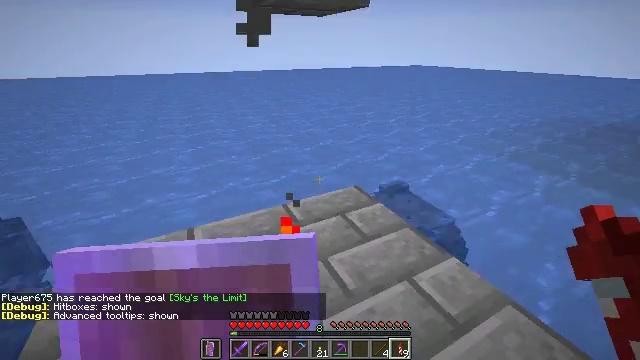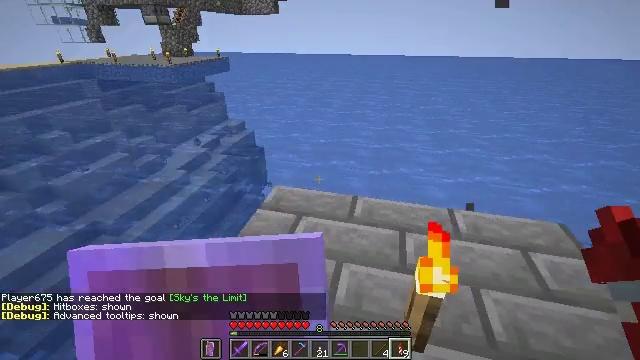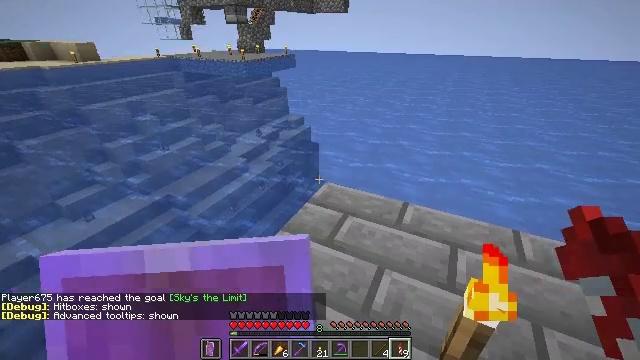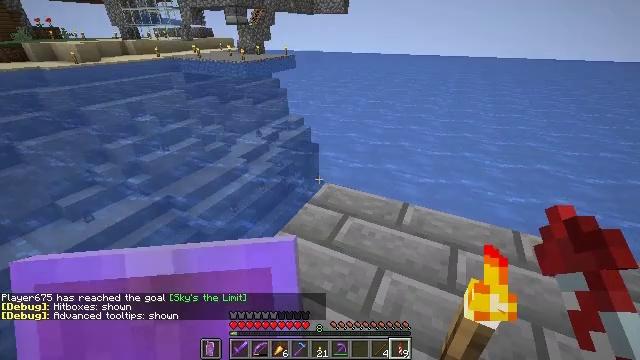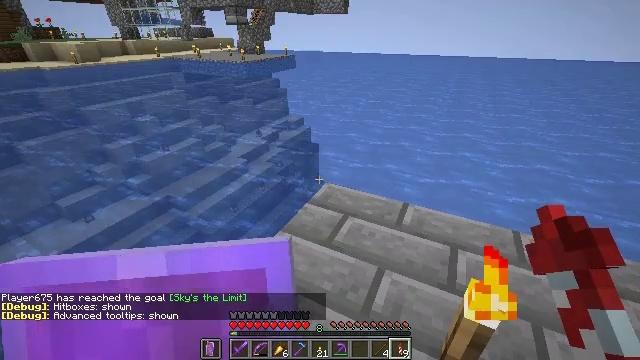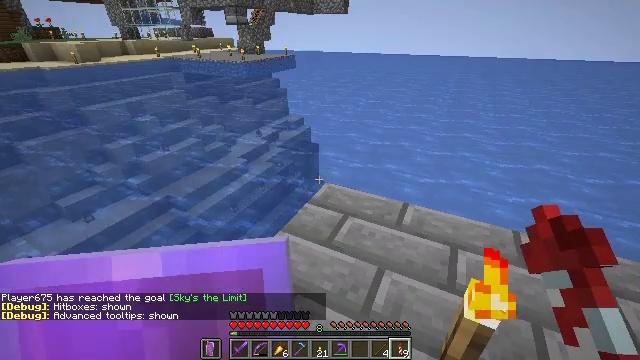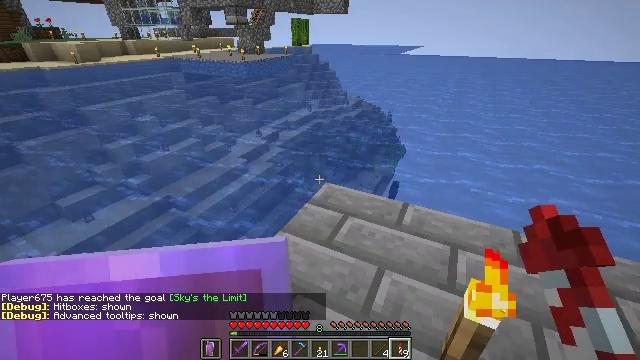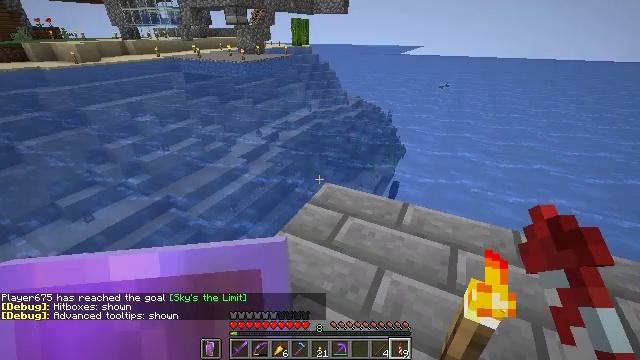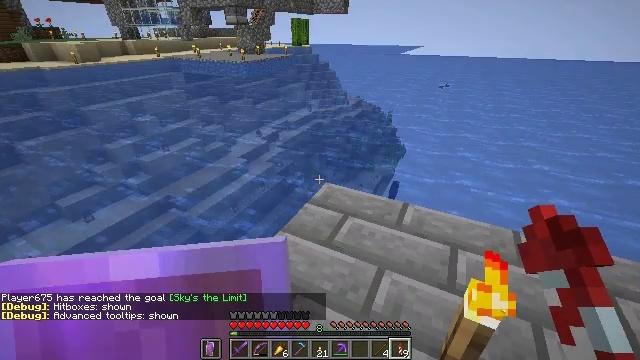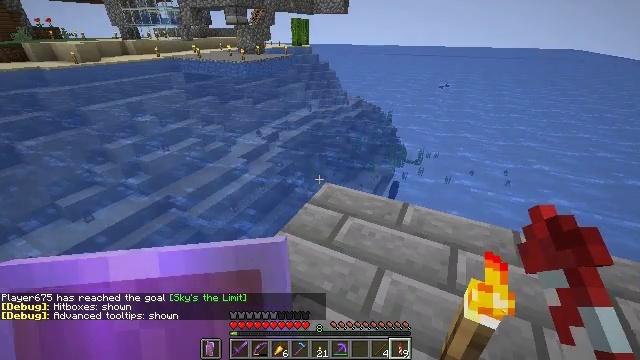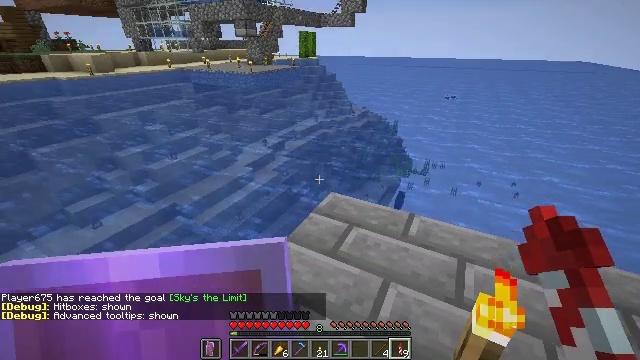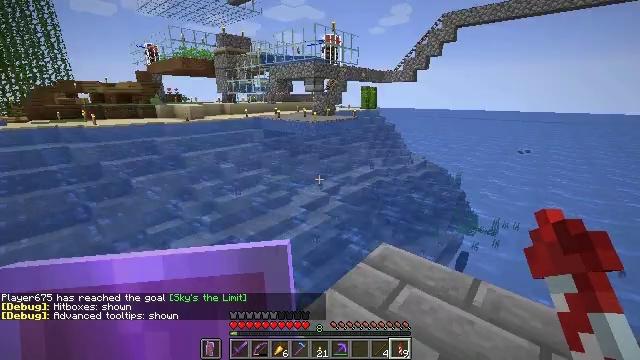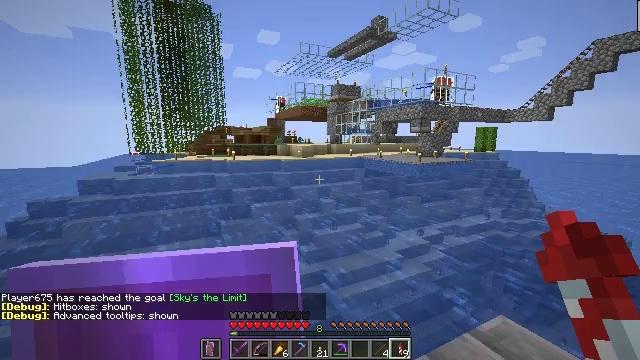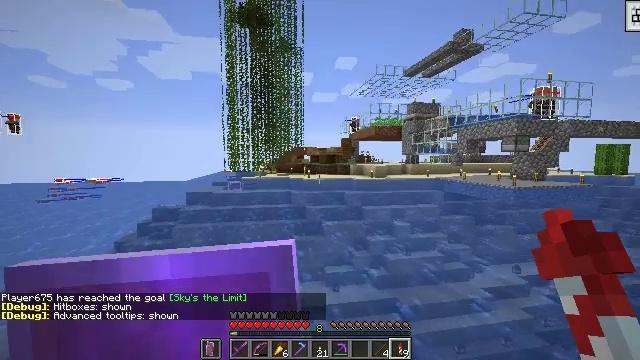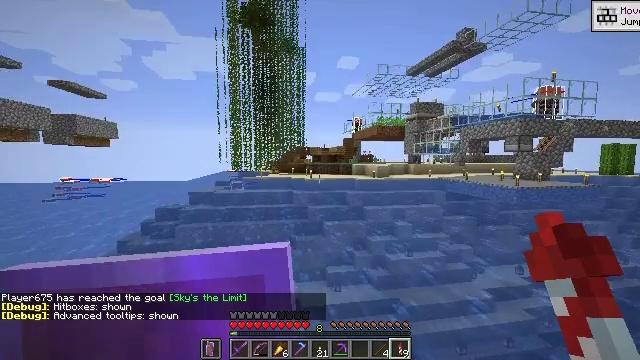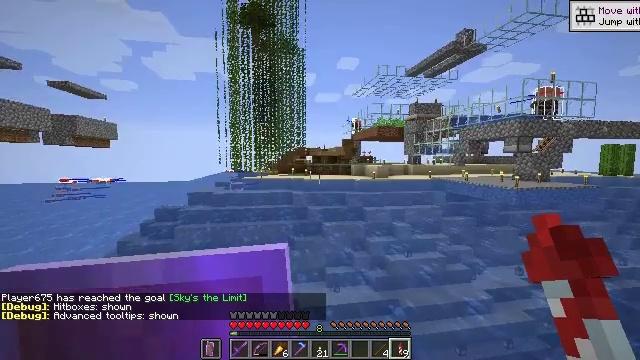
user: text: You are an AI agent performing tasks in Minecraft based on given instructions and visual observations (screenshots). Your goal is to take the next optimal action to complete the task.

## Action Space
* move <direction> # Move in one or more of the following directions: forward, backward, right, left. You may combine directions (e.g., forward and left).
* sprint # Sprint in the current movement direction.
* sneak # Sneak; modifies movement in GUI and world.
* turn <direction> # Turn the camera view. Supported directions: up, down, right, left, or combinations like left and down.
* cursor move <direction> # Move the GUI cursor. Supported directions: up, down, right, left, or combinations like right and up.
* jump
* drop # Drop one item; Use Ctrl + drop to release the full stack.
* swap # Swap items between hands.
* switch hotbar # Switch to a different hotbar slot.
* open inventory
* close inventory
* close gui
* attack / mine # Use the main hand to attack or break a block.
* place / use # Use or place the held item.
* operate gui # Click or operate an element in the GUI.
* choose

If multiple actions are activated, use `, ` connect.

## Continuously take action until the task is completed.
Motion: motion action
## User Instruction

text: Craft a respawn anchor with the crafting grid.
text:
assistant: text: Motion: turn left and down
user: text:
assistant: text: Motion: turn left
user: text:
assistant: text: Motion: no_op
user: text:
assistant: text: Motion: no_op
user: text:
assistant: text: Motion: no_op
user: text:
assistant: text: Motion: no_op
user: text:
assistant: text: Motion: no_op
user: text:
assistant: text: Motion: no_op
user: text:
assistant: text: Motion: no_op
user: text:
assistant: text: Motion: turn left and up
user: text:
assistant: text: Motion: turn left and up
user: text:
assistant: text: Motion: turn left and up
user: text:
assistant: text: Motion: turn left and up
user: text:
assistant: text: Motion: move right
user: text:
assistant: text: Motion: move right
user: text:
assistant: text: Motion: no_op
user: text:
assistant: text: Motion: no_op
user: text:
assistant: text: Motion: no_op
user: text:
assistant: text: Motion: no_op
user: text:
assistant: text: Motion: no_op
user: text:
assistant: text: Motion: no_op
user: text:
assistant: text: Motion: no_op
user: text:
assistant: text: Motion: no_op
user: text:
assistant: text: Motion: no_op
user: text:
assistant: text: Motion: no_op
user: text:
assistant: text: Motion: no_op
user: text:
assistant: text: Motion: turn left and down
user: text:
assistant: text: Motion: turn left and down
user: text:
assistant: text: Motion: no_op
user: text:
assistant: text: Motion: no_op